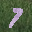
Label: 7